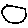
Label: circle